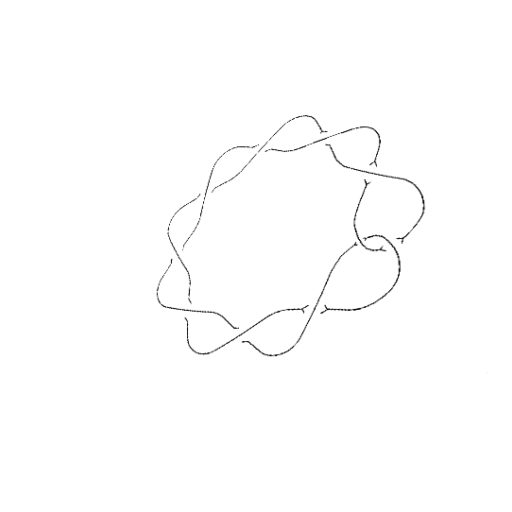
Crossing number: 10